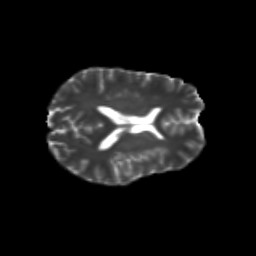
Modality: T2w
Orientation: axial
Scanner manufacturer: siemens
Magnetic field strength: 3 T
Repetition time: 9.2 s
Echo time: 0.084 s